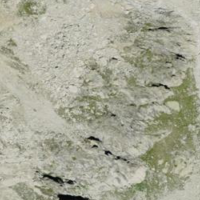
EUNIS habitat code: 48
Species observed at this site:
Jacobaea incana